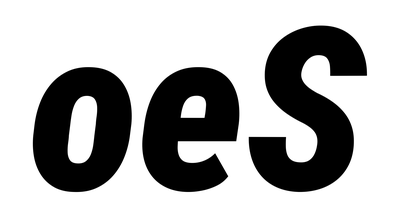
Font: Roboto-Italic_Condensed_Black_Italic